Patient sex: M
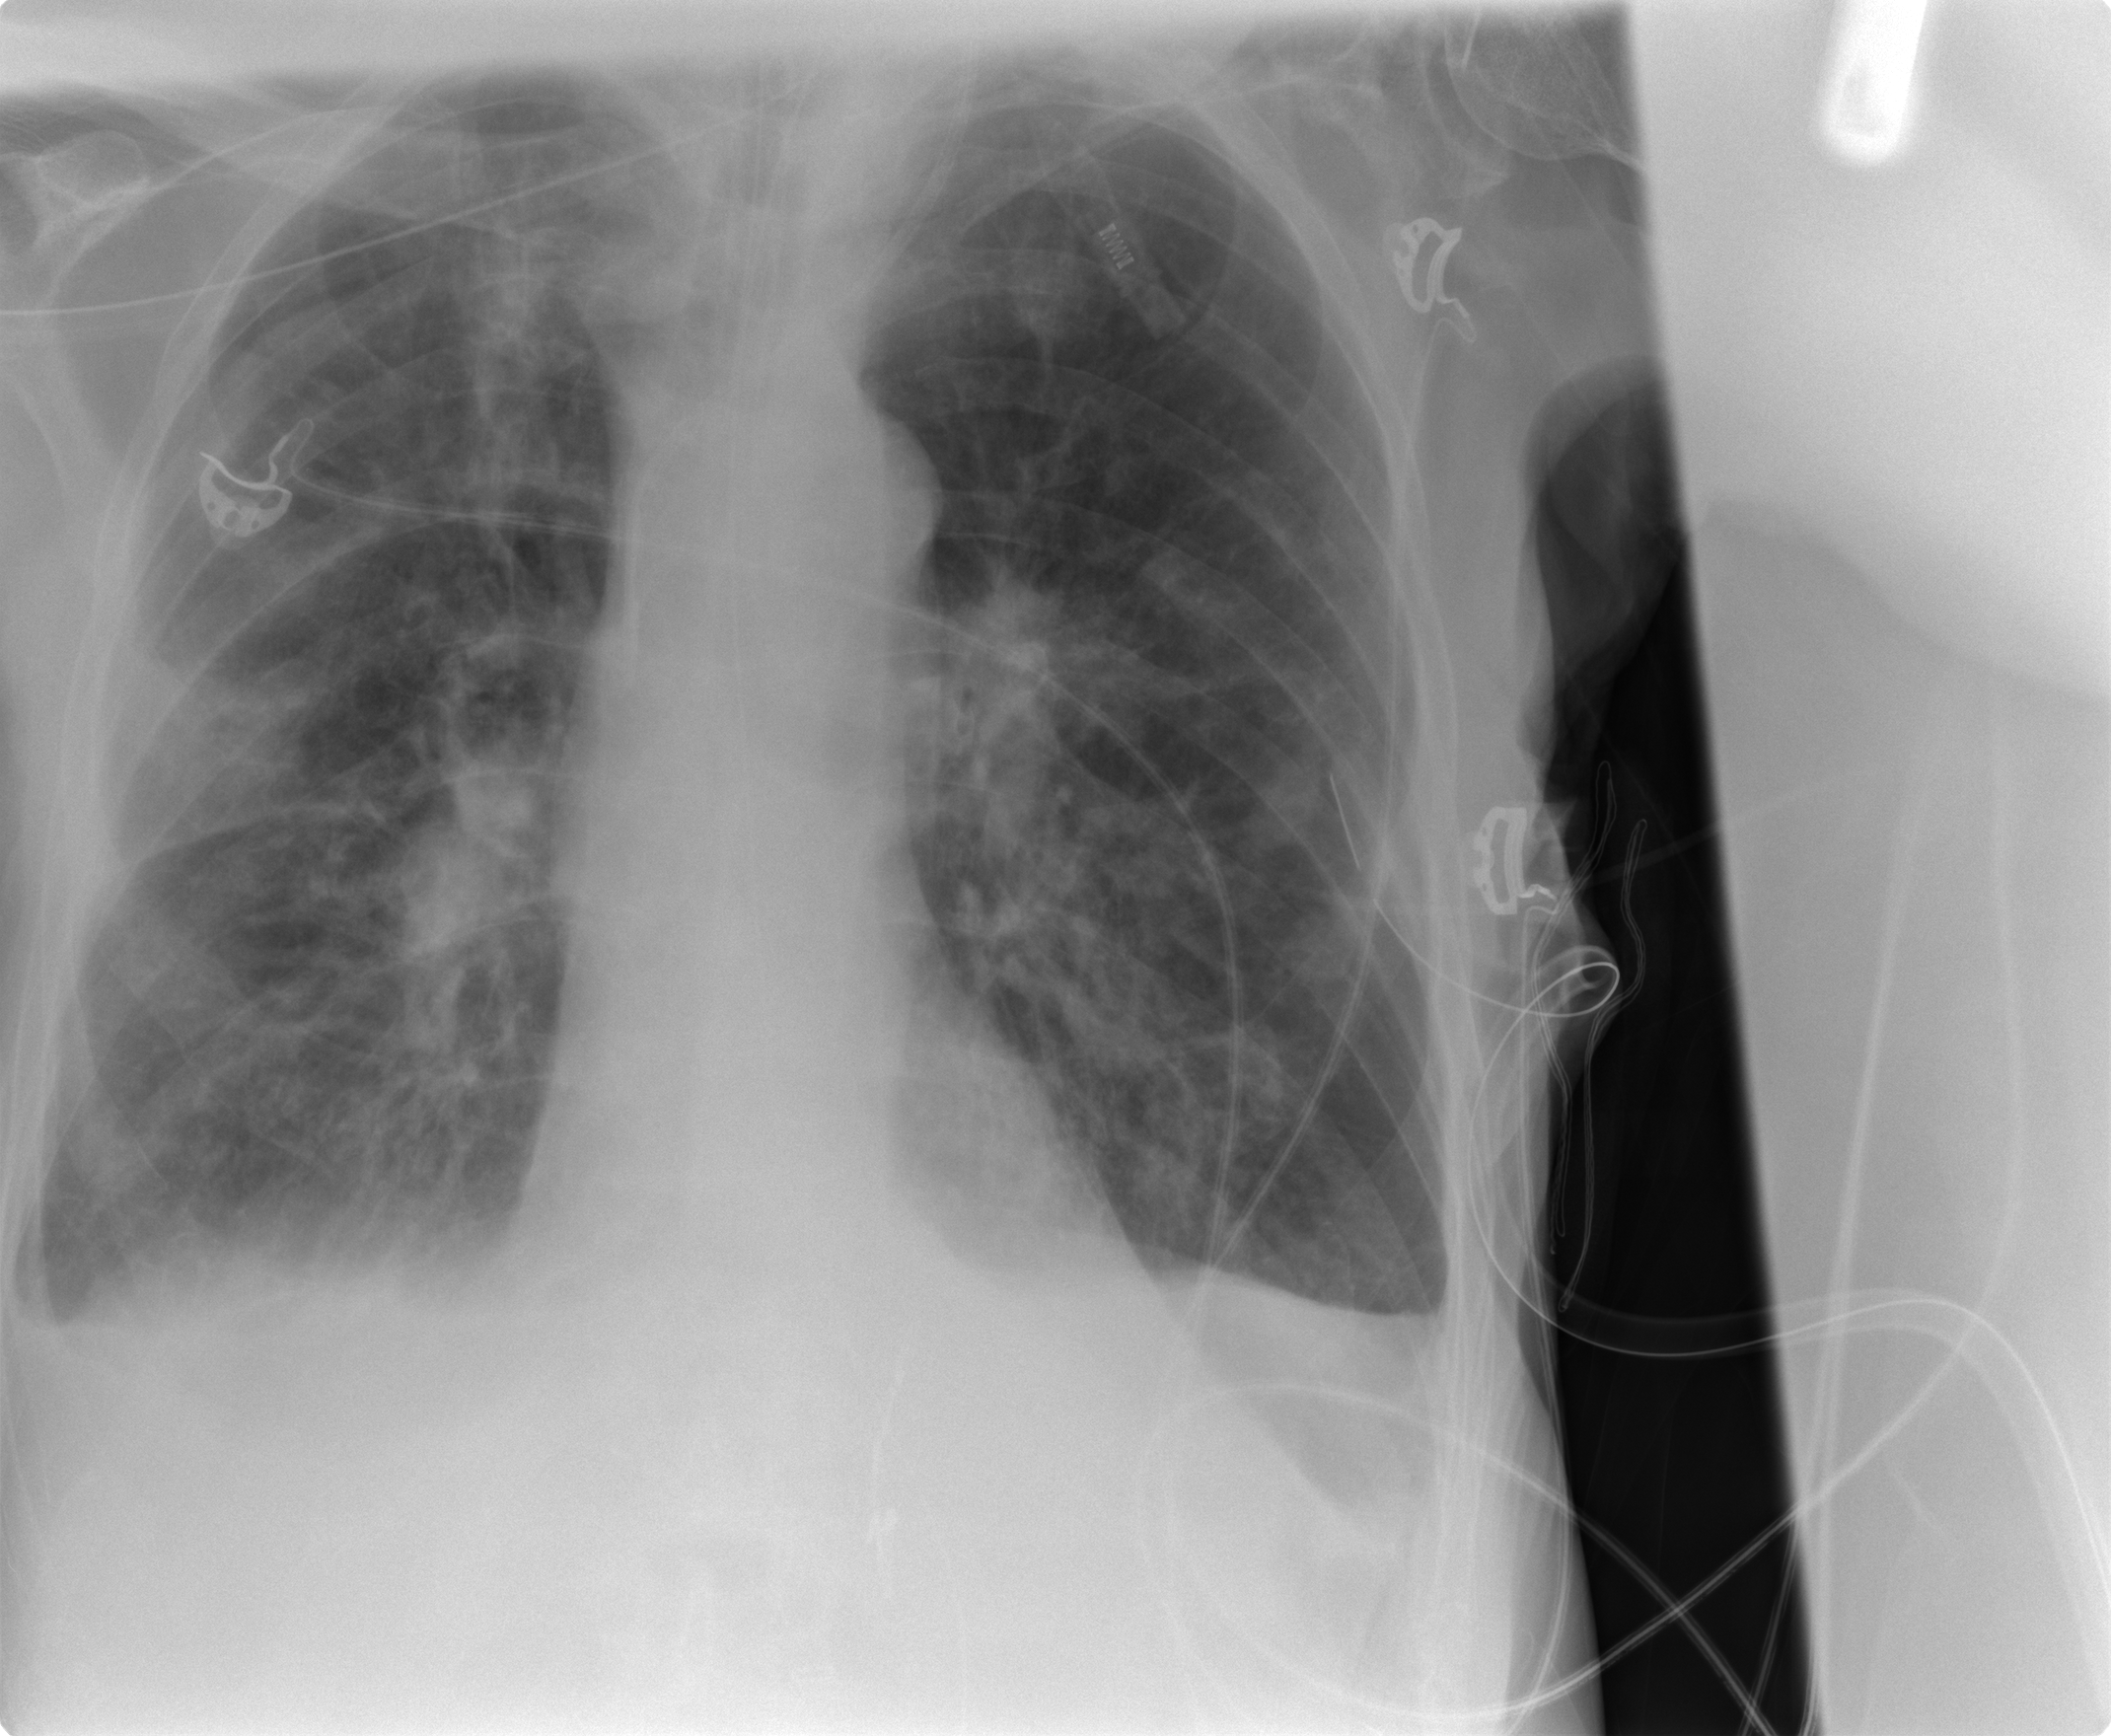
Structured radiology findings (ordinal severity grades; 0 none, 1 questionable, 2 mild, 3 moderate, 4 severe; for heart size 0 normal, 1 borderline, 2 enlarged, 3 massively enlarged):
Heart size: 0
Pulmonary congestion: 1
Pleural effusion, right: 2
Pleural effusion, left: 2
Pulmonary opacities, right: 2
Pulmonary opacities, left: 2
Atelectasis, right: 2
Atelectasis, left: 2